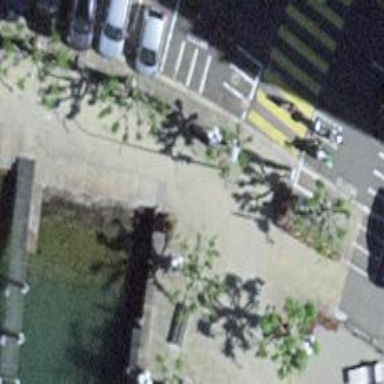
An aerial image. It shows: Bench.